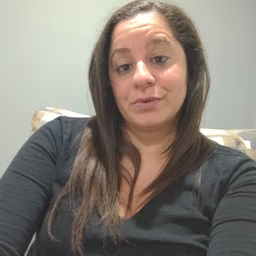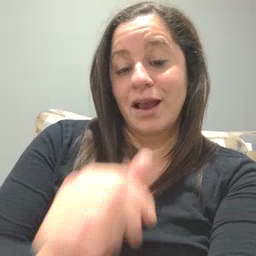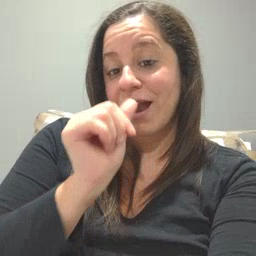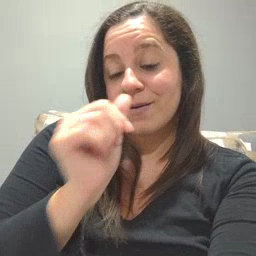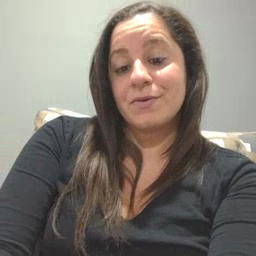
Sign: nuts